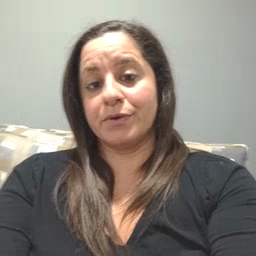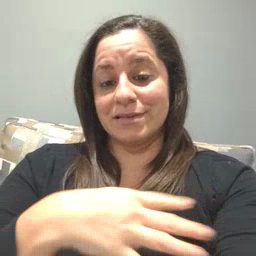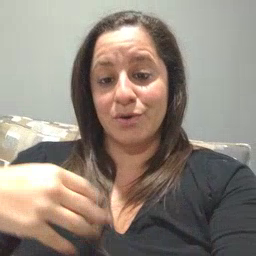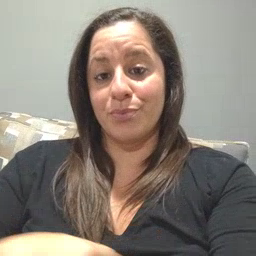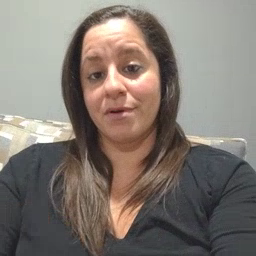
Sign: zebra